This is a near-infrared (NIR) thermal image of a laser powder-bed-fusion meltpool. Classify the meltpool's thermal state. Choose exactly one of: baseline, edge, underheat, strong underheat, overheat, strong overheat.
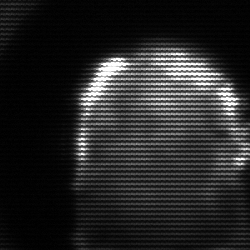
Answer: baseline